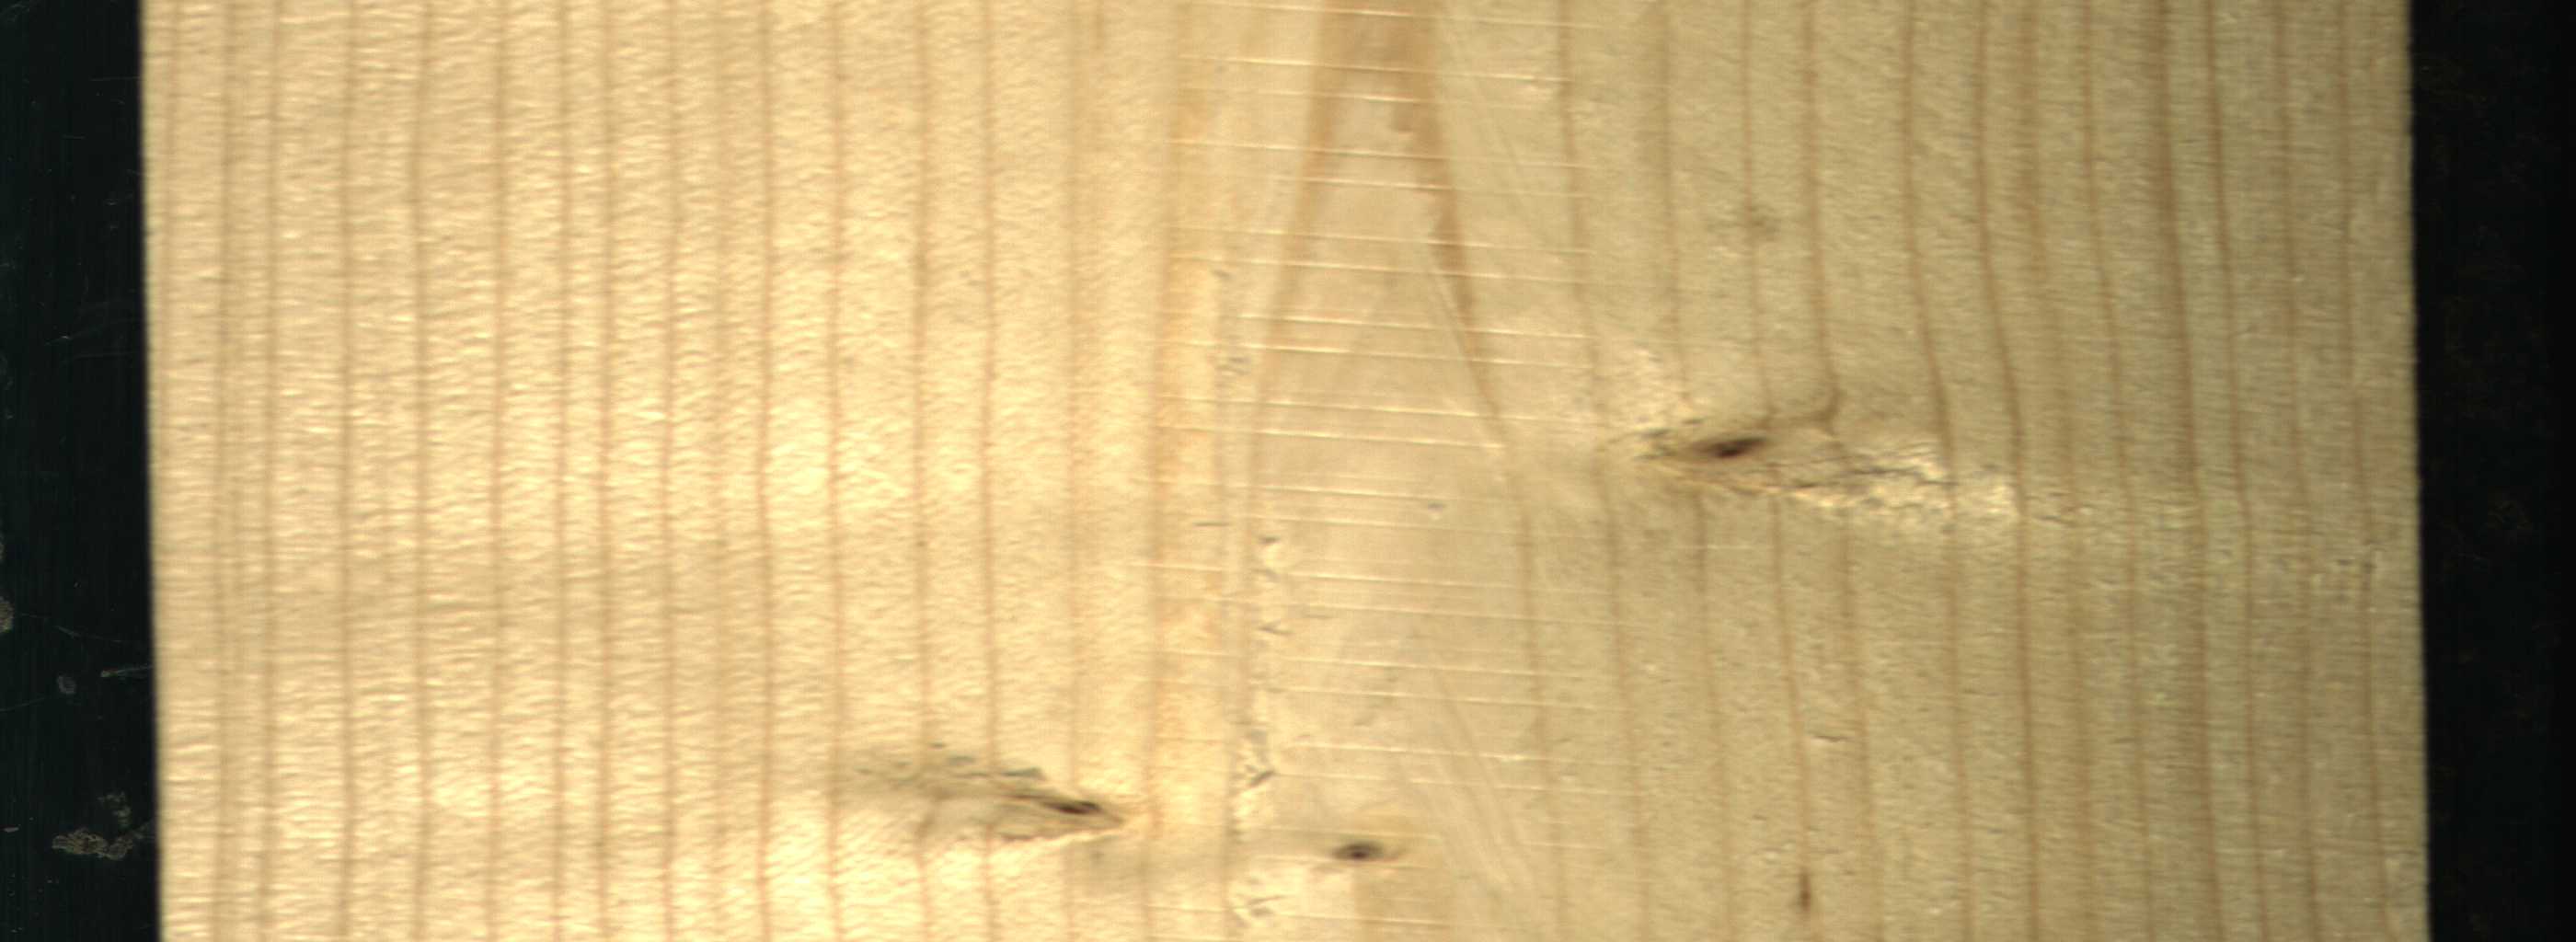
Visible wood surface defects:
Live_Knot
Live_Knot
Live_Knot